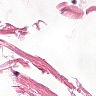
Metastatic tissue present: no